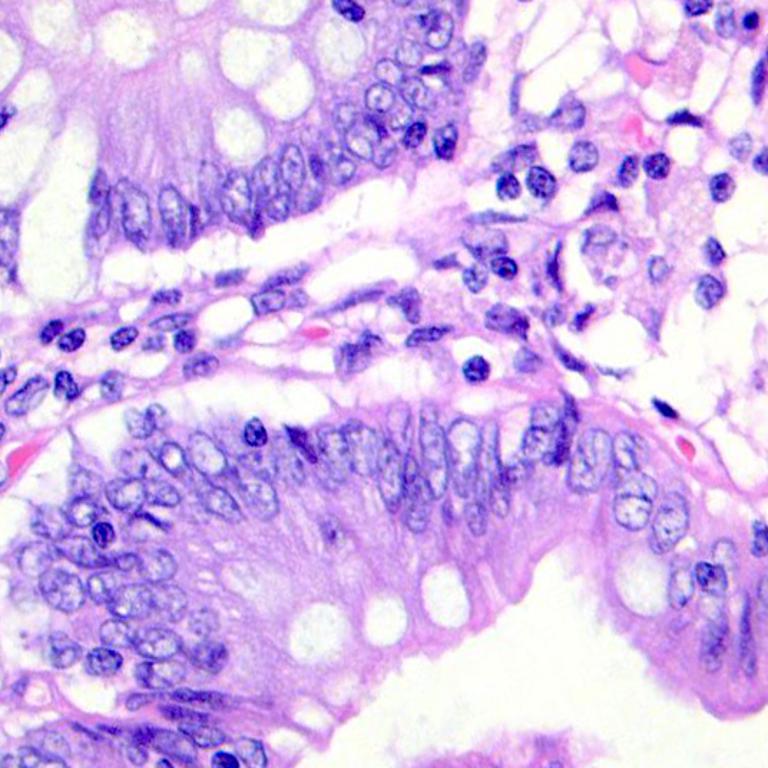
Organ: colon
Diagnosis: benign